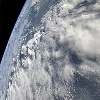
Label: cloud